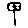
Label: flower